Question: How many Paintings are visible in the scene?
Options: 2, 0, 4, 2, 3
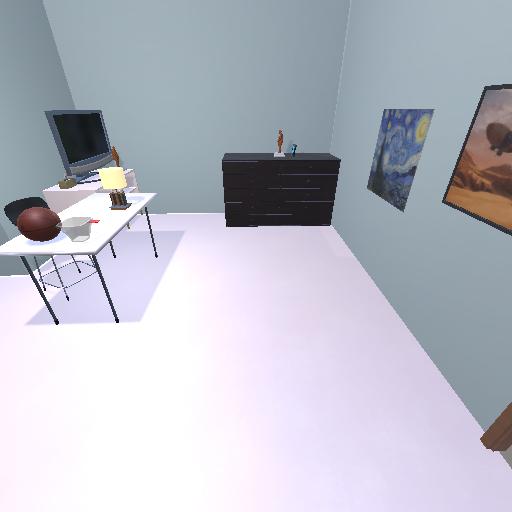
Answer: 2